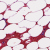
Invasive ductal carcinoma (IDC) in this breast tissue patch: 0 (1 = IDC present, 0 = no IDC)